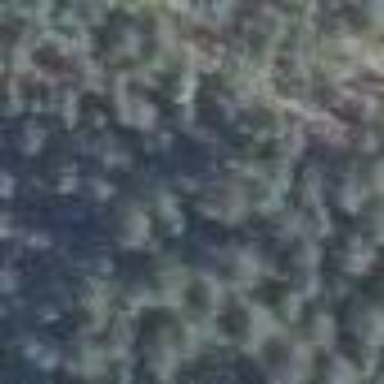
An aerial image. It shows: Woodland consisting mainly of needle-leaved trees.